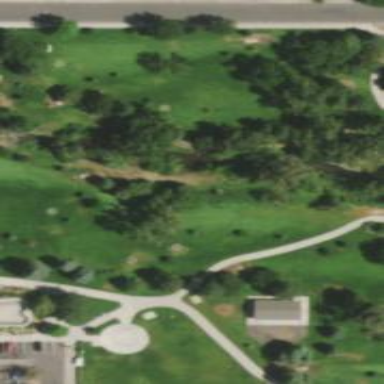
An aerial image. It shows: Disc golf basket.